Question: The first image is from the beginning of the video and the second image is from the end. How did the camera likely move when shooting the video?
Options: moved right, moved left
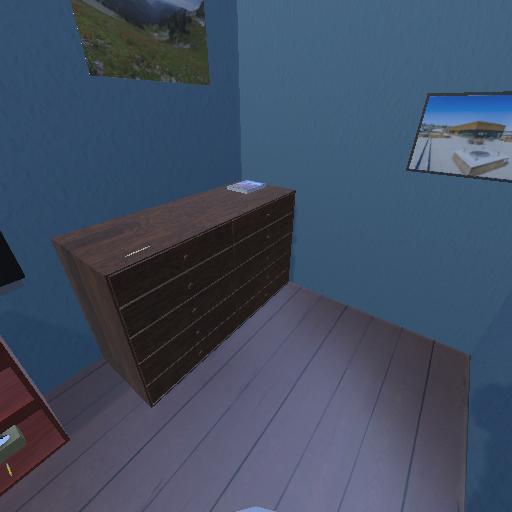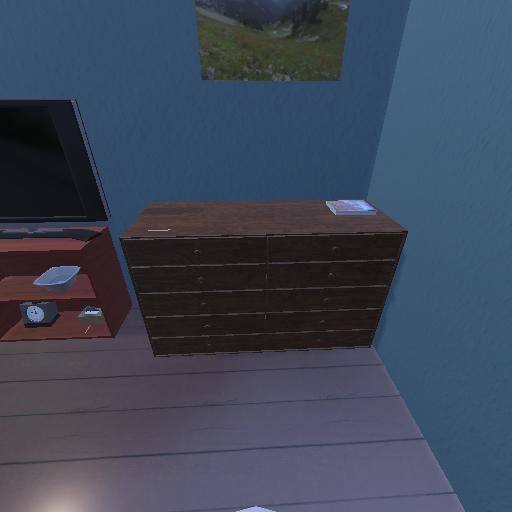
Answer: moved right